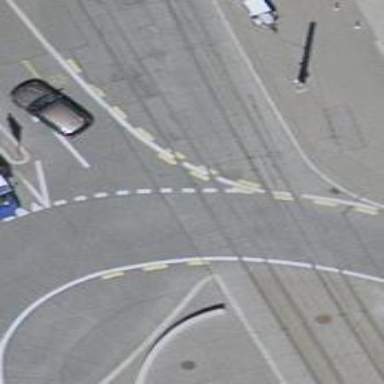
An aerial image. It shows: Tram level crossing on railway.